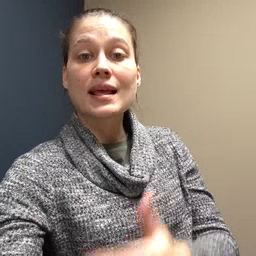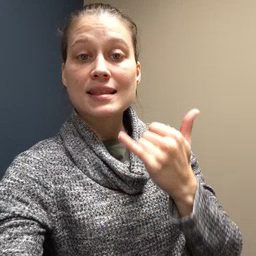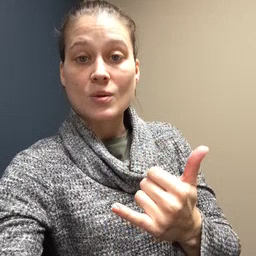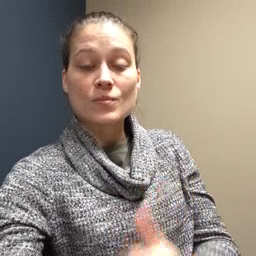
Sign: now